Question: Is there anything for Rails that is similar to <URL>?
The main functionality I'm after is automatic deduping exceptions so emails aren't repeated for the same error.
Here is a screenshot of Sentry to explain the functionality visually:

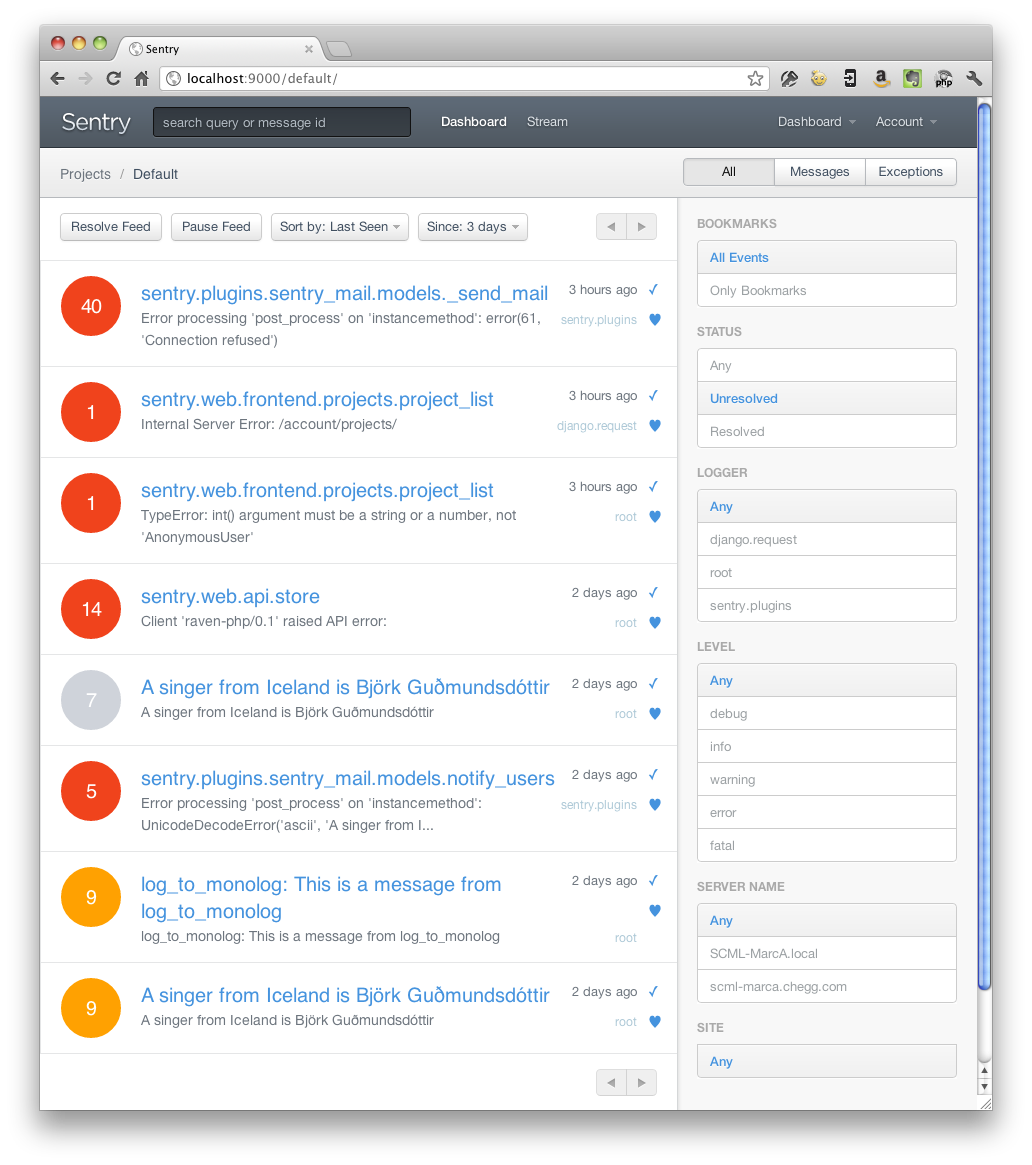
Answer: A workmate directed me to a Ruby client of Sentry. Even though the server is a Django server, we can still use Rails to report to it.
It's called Raven-Ruby: <URL>